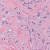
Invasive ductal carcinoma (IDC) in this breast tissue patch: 1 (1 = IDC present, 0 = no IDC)